Brain MRI, t1w sequence, axial 2D slice.
Patient: age 34, sex F, weight 95 kg, height 1.95 m
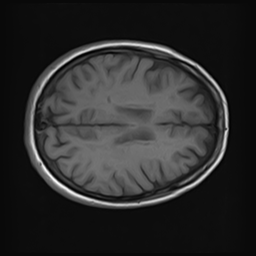